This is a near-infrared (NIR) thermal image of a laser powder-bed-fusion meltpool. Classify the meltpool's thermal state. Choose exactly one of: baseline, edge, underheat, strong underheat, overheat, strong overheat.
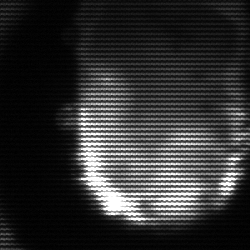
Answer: baseline